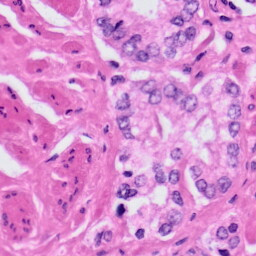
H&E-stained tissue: Prostate